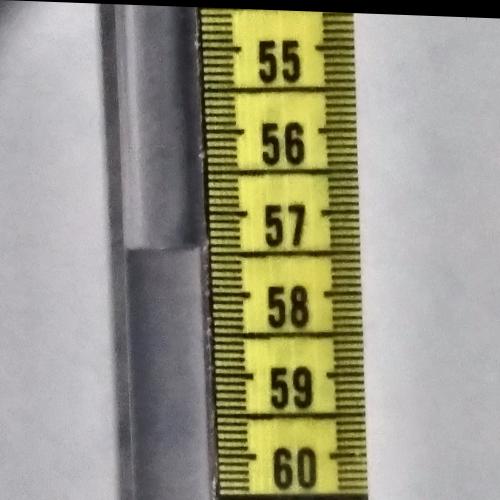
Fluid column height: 57.4 cm